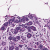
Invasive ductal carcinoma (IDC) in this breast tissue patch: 0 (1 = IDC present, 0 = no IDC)